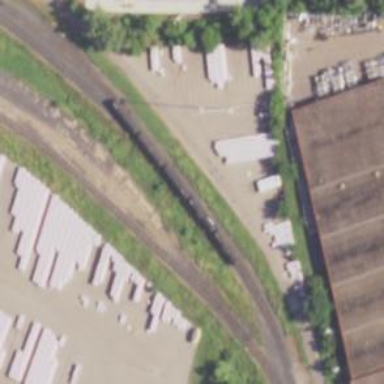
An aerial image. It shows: Railway spur service.